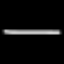
Label: line